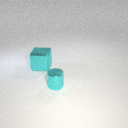
small cyan metal cylinder in front of large cyan metal cube